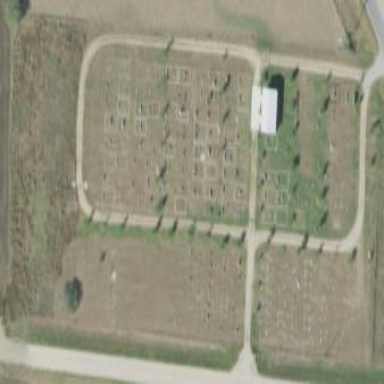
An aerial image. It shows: Cemetery.